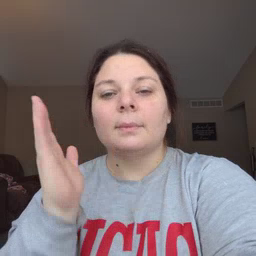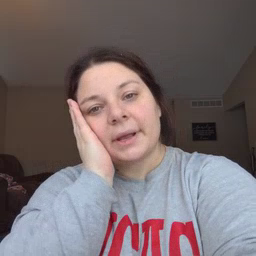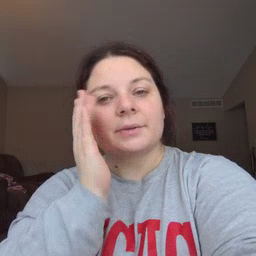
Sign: bed